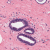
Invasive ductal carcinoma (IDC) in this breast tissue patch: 0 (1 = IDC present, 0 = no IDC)